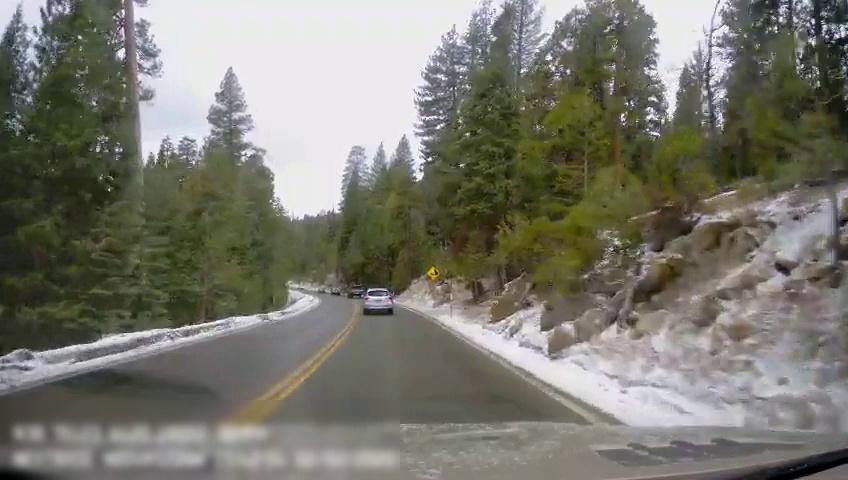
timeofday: Day
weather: Cloudy
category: Drivable Space
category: Vehicles | Car
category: Vehicles | Truck
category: Vehicles | Car
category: Lanes | Current Lane
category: Lanes | Current Lane
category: Lanes | Opposite Lane
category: Traffic | Signs